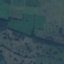
Land use / land cover class: Pasture